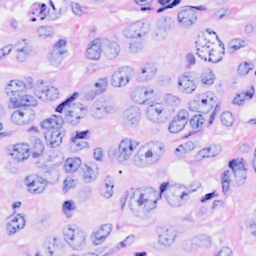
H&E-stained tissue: Breast